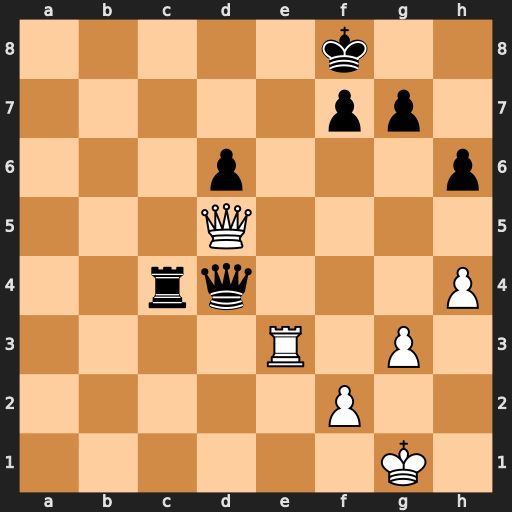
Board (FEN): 5k2/5pp1/3p3p/3Q4/2rq3P/4R1P1/5P2/6K1
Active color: w
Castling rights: -
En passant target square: -
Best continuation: Qa8+ Rc8 Qxc8#